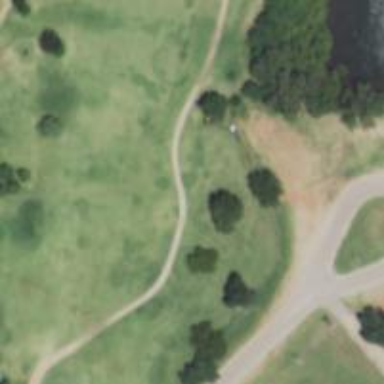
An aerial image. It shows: Pathway for golfing.